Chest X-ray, PA view. Patient: 56 years old, sex F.
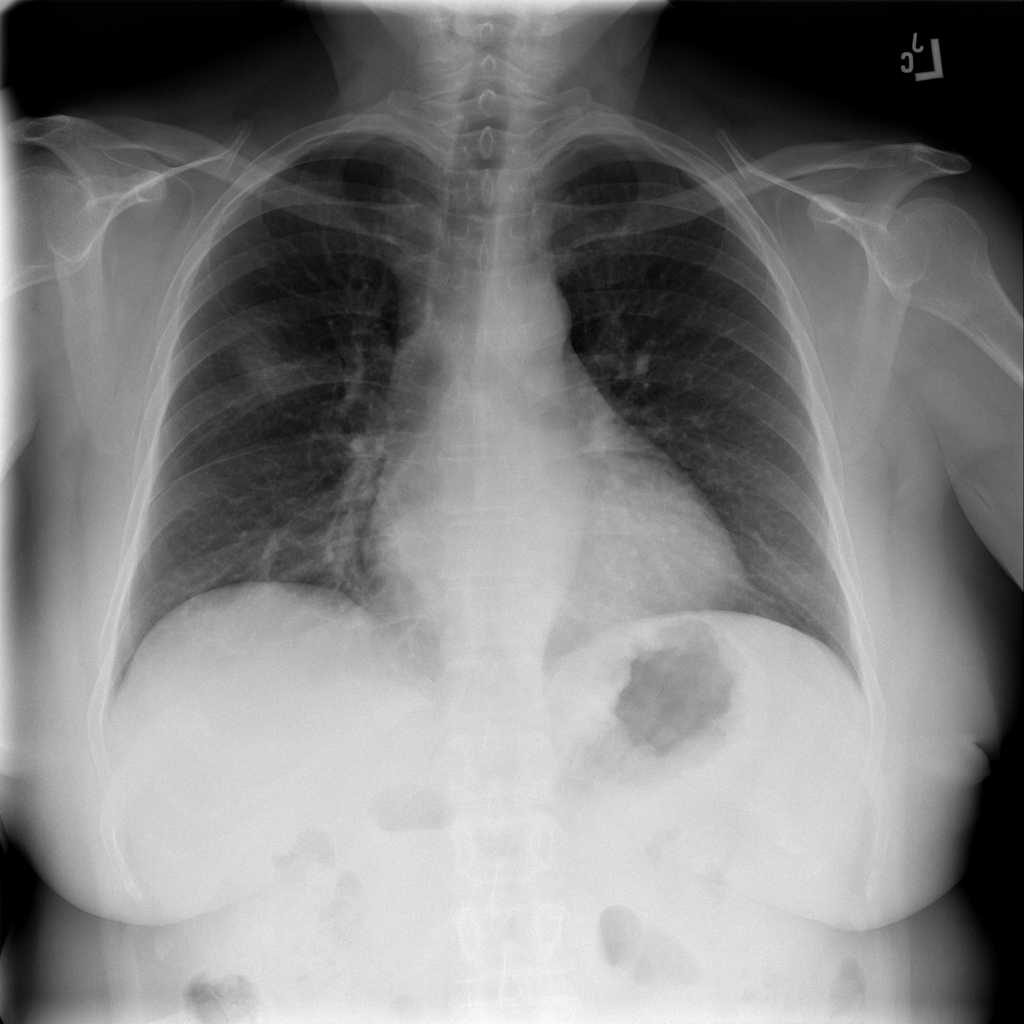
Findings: Cardiomegaly, Consolidation, Pneumonia